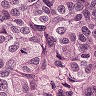
Metastatic tissue present: yes